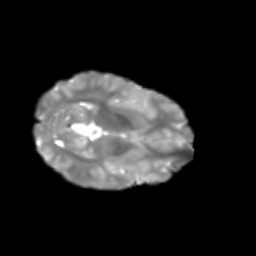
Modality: T2w
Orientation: axial
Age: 7
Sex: female
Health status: healthy